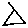
Label: triangle